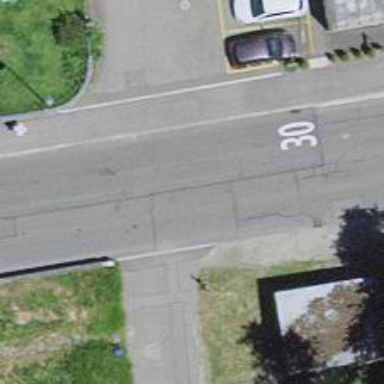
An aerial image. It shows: Smoothly paved residential road.